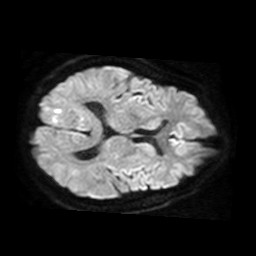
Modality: TRACE
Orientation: axial
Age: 49
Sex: male
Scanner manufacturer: philips
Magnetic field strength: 1.5 T
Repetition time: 4.794 s
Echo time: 0.07764 s